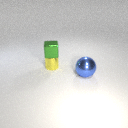
small yellow metal cylinder below small green metal cube